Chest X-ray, AP view. Patient: 63 years old, sex F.
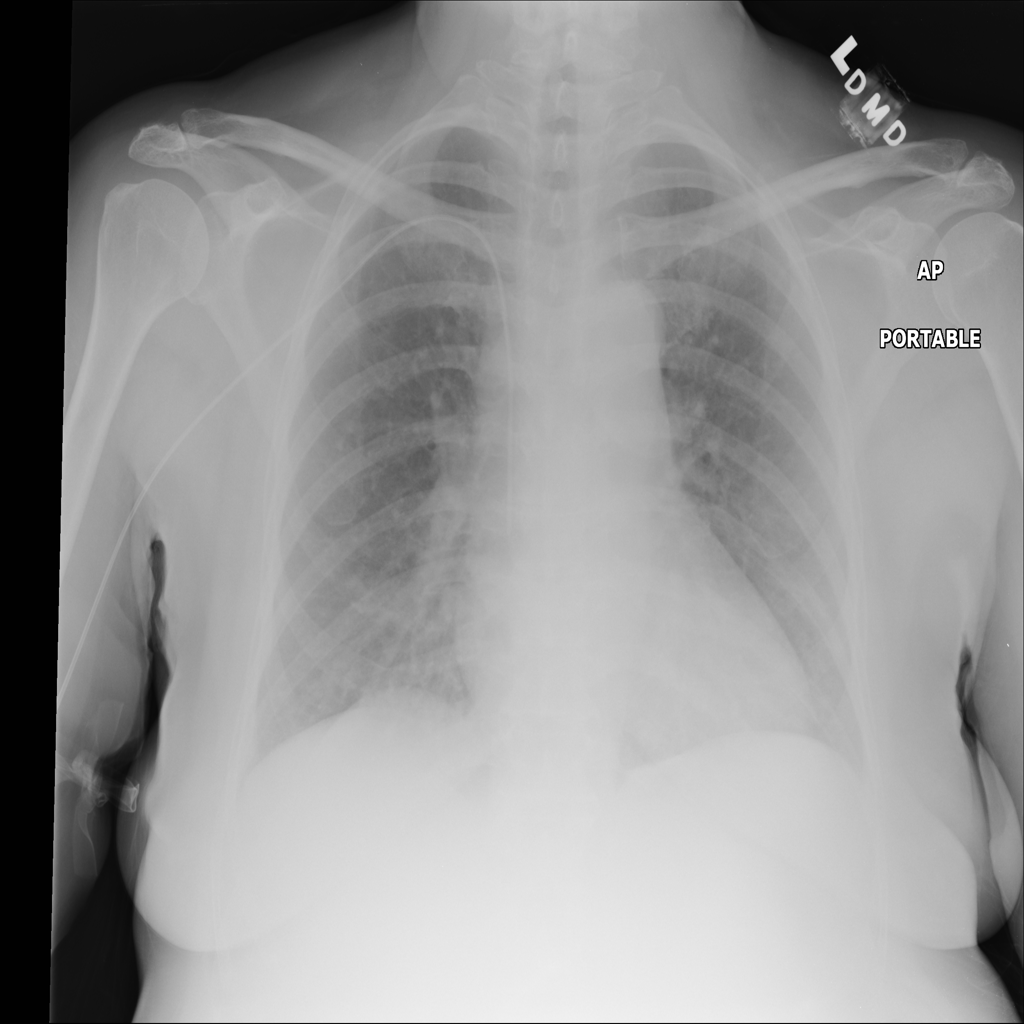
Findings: No Finding